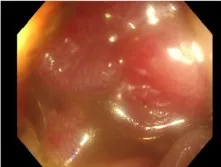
(C) Electronic colonoscopy prompts a large cauliflower lump in the colon, situated approximately 70cm from the anal verge. The lesion completely occluded the colon lumen.
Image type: endoscopy (gi_endoscopy)